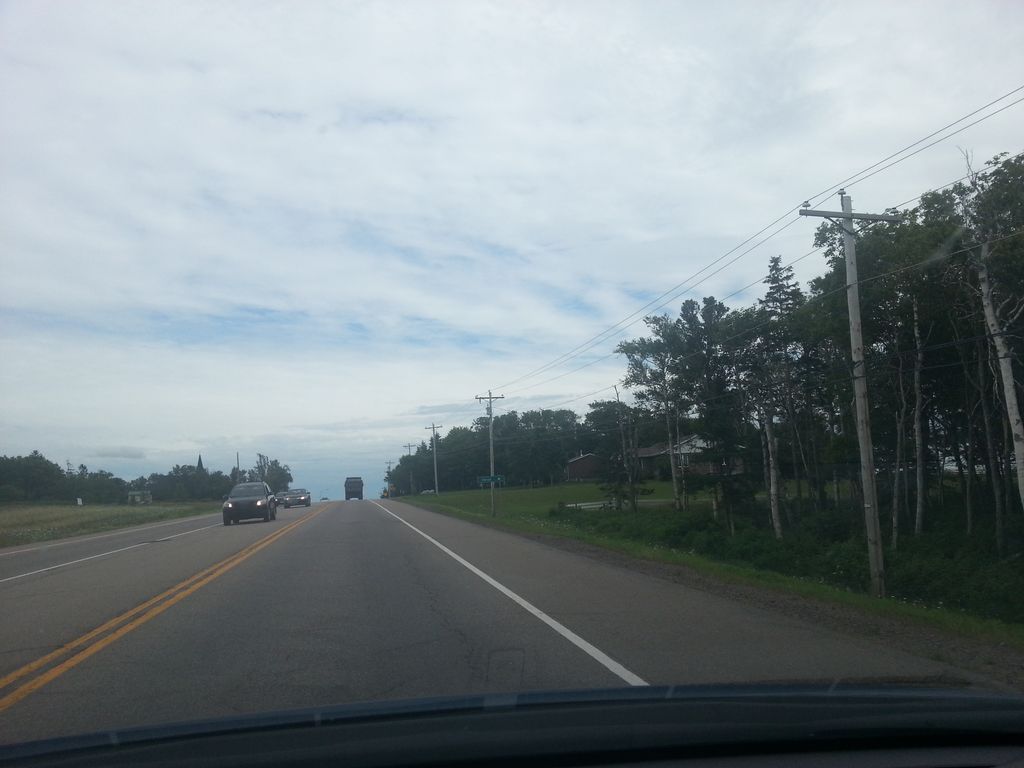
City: charlottetown